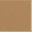
Piece: xx